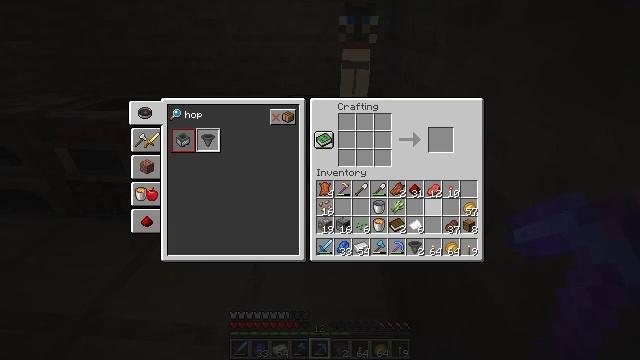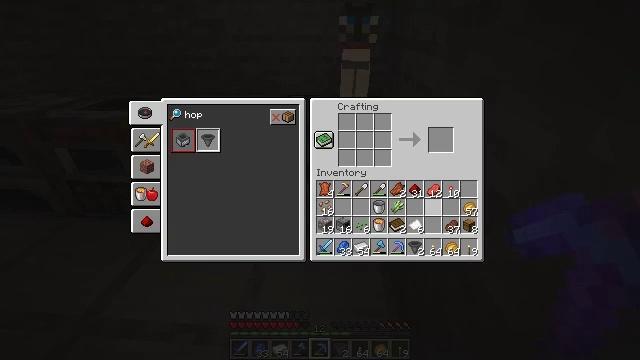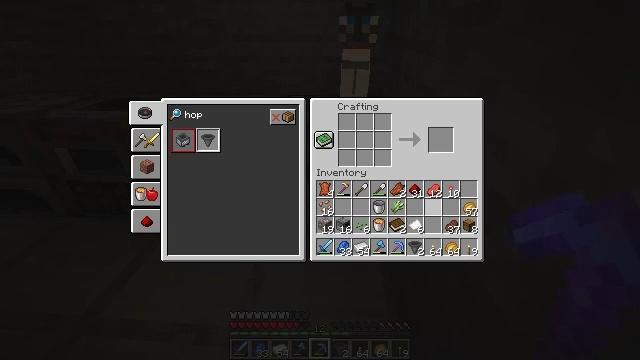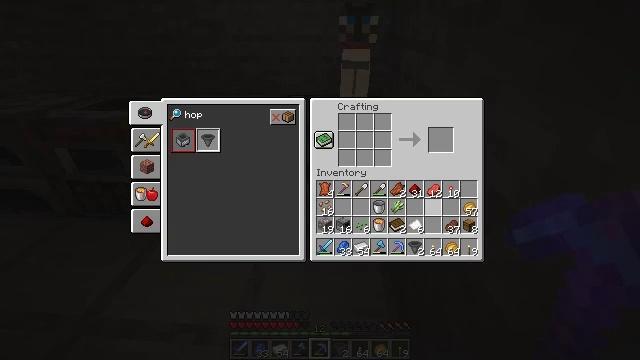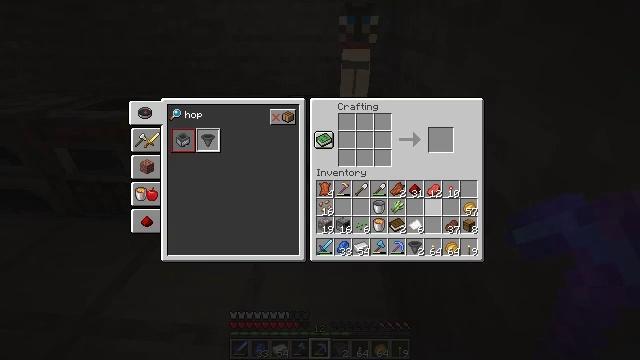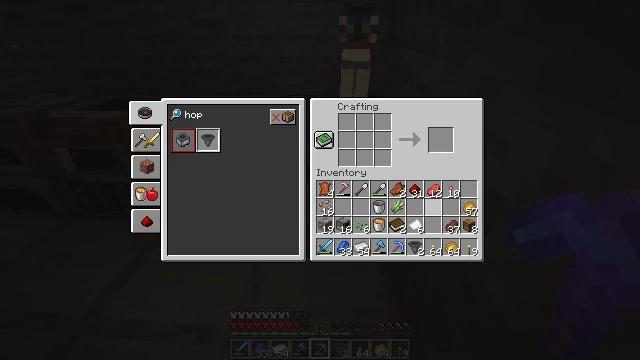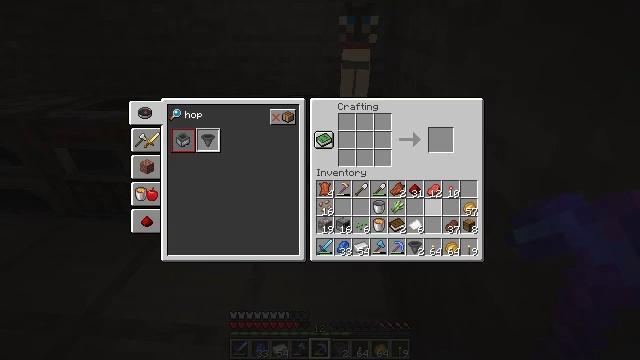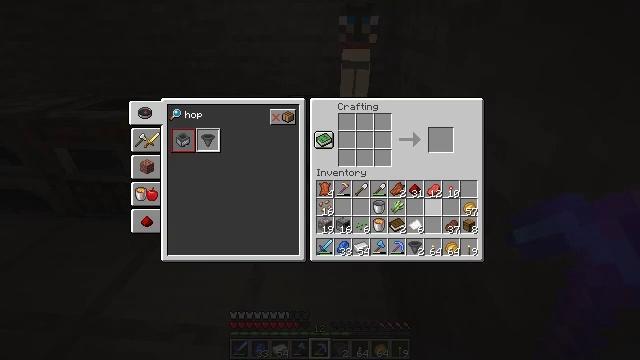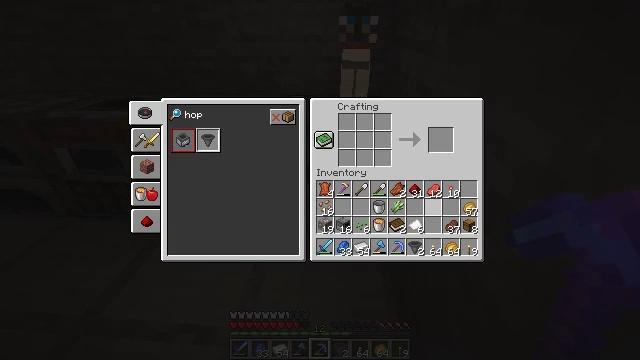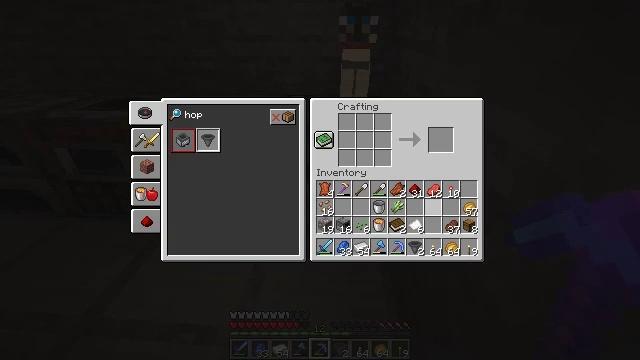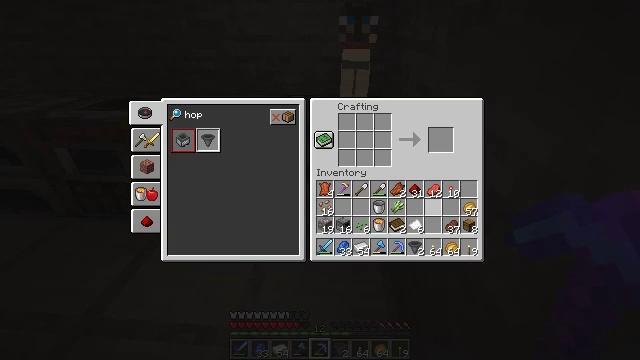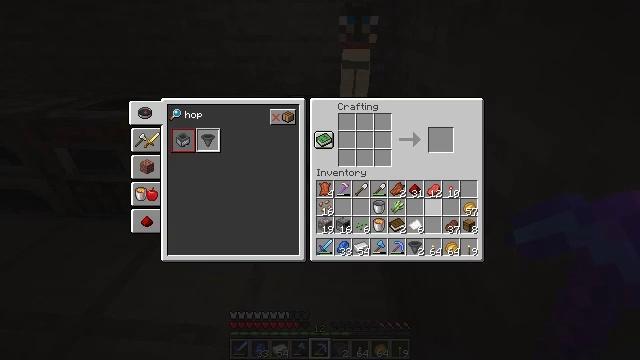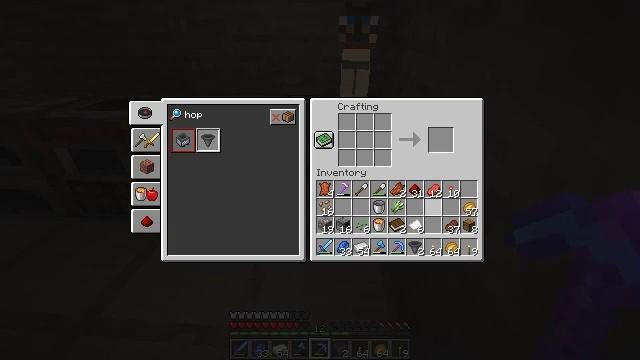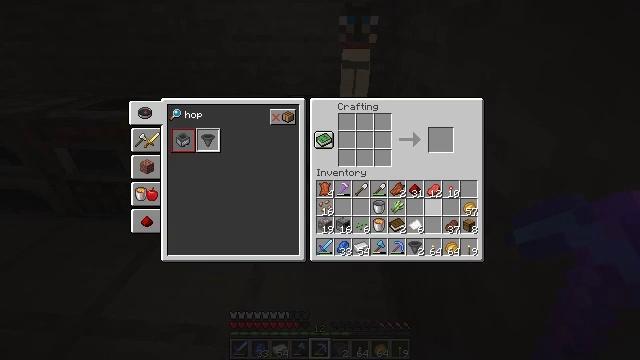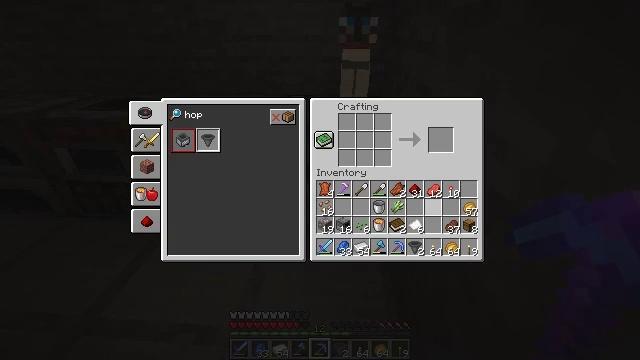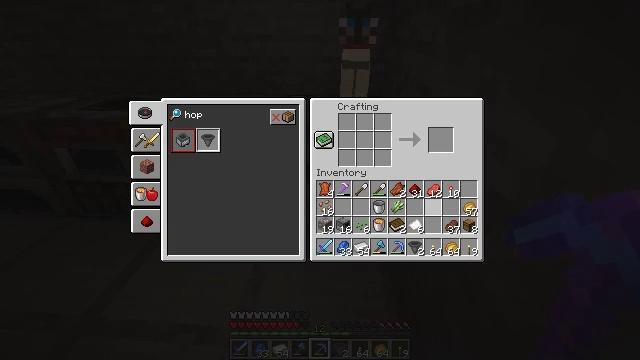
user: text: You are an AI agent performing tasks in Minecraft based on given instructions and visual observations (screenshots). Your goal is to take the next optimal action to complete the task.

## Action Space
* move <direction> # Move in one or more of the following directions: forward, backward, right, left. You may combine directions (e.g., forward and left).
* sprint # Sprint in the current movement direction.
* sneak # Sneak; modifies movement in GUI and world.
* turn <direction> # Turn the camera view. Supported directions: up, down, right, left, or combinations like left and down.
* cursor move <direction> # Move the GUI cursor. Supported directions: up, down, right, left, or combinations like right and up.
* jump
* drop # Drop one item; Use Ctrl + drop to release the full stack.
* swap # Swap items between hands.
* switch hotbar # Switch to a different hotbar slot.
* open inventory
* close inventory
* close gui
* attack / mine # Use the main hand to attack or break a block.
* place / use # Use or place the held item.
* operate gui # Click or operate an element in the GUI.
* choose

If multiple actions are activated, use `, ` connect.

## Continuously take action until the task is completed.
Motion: motion action
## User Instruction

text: Assemble a minecart with iron ingots at the crafting table.
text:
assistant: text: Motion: no_op
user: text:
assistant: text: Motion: no_op
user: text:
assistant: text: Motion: no_op
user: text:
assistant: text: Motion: no_op
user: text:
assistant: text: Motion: no_op
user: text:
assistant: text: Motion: no_op
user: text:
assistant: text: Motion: no_op
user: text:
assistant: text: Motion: no_op
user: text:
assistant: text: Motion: no_op
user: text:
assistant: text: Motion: no_op
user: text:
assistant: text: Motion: no_op
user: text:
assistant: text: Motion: no_op
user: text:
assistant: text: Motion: no_op
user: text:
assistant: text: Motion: no_op
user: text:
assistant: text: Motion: no_op
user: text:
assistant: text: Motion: no_op
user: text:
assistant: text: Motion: no_op
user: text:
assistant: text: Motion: no_op
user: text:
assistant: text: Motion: no_op
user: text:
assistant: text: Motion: no_op
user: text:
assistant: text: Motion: no_op
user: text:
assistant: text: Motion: no_op
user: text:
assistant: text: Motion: no_op
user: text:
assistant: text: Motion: no_op
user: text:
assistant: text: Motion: no_op
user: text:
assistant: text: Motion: no_op
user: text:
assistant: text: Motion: no_op
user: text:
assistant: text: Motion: no_op
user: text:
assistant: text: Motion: no_op
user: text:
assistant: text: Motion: no_op